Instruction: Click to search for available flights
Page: home
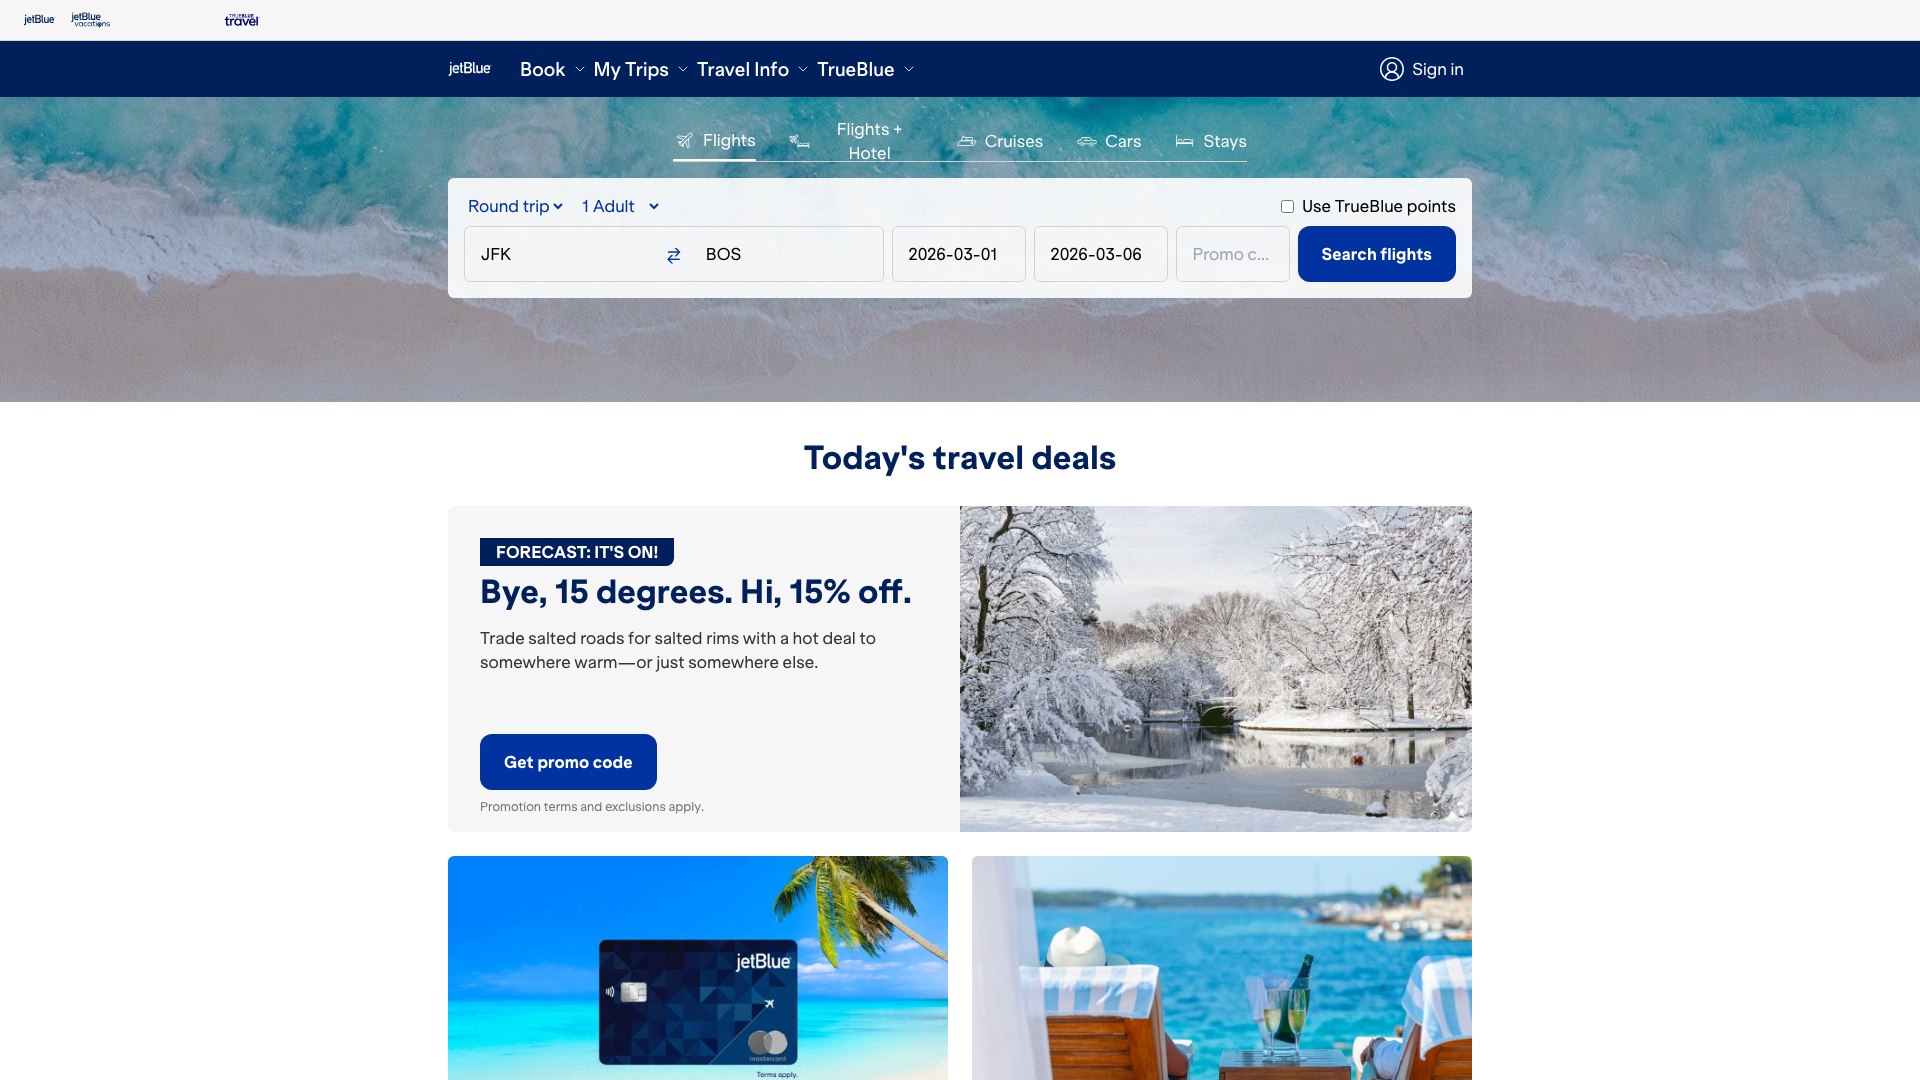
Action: click